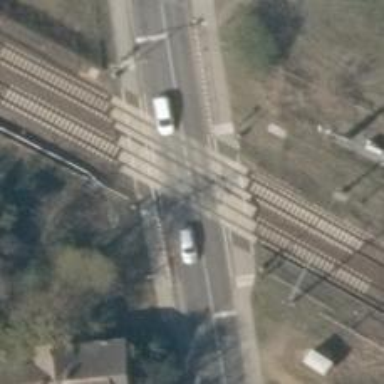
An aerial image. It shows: Level crossing with lights and saltire markings.